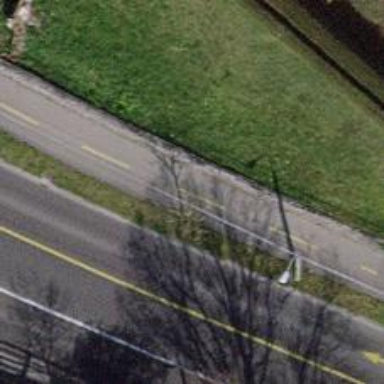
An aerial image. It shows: Avenue lined with trees.